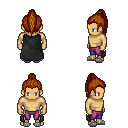
a pixel art fantasy rpg character, male body template, human, tanned skin, black cape, magenta pants, brunette long topknot hairstyle, white slippers, four views (front, back, left, right), 2x2 character sprite sheet, small pixel art, hard edges, no anti-aliasing